Question: How to remove the warnings 'protocol not implemented' in iOS?

Thanks..
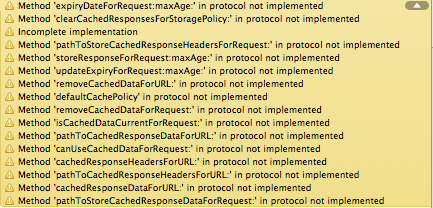
Answer: This warning tells you that you conform to a protocol, but didn't fully implement it in the corresponding class.
You can use the '@optional' flag to make a protocol method optional. But then you should check, in the class, that has the protocol, if the conforming class also implemented the method.
'''
@protocol NSAnyClassDelegate <NSObject>
- (void)thisMethodIsRequired;
@optional
- (void)thisAndFollowingMethodsAreOptional;
- (void)optionalMethod;
@required
- (void)thisAndFollowingMethodsAreRequired;
- (void)requiredMethod;
@end
'''
Tip:
'''
if ([_delegate respondsToSelector:@selector(optionalMethod)]) {
[_delegate optionalMethod];
}
'''